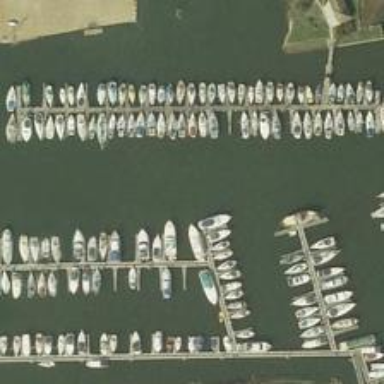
There are many places to a relatively large port .